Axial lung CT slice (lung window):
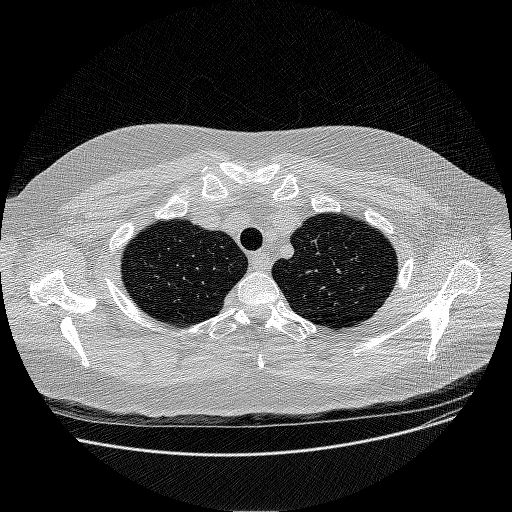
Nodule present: no